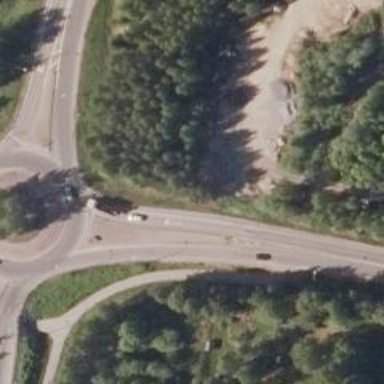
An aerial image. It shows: Asphalt road classified as trunk highway.